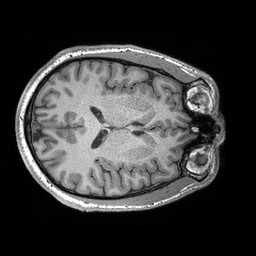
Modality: T1w
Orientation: axial
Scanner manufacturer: siemens
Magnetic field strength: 3 T
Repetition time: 2.3 s
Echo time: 0.00298 s